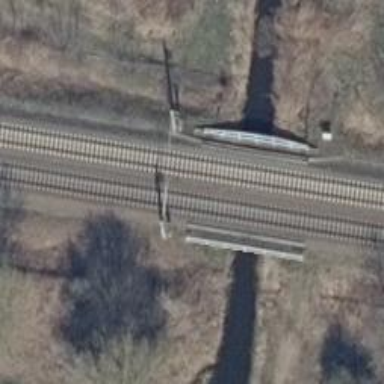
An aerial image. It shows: Railway milestone with catenary mast.